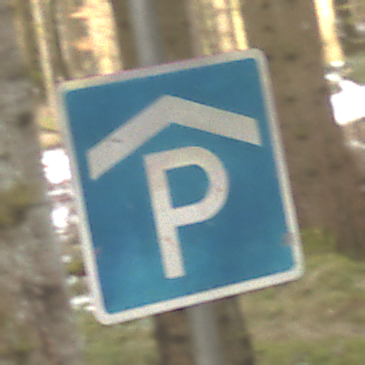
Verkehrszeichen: Parkhaus
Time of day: MorningAfternoon
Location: Outdoor (Nature)
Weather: Overcast
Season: Winter
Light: Natural